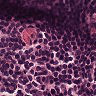
Metastatic tissue present: no